Field crop: tomato
Growth stage: 2
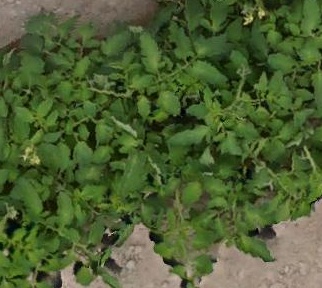
Species: tomato